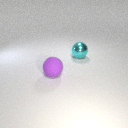
large purple rubber sphere to the left of large cyan metal sphere